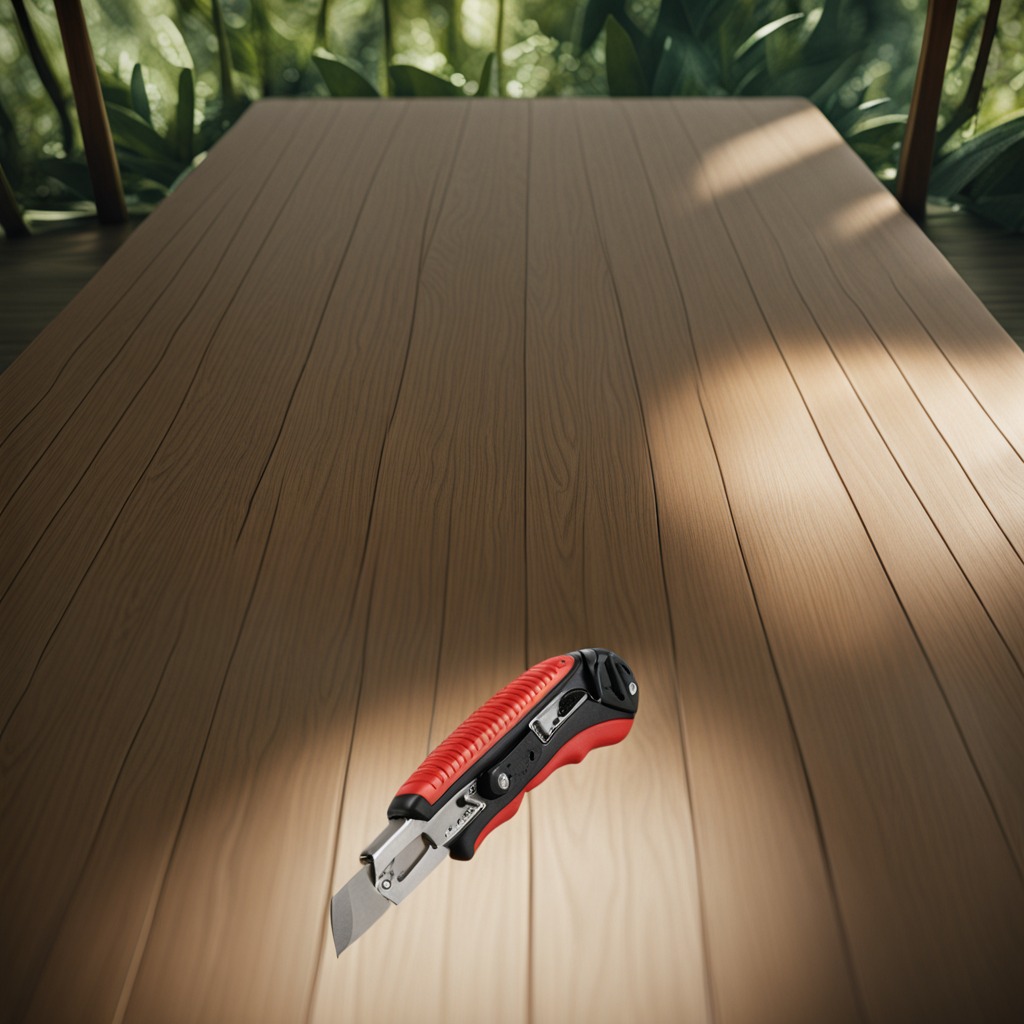
A utility knife is lying on a wooden table in a jungle field workshop tent.